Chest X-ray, PA view. Patient: 19 years old, sex M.
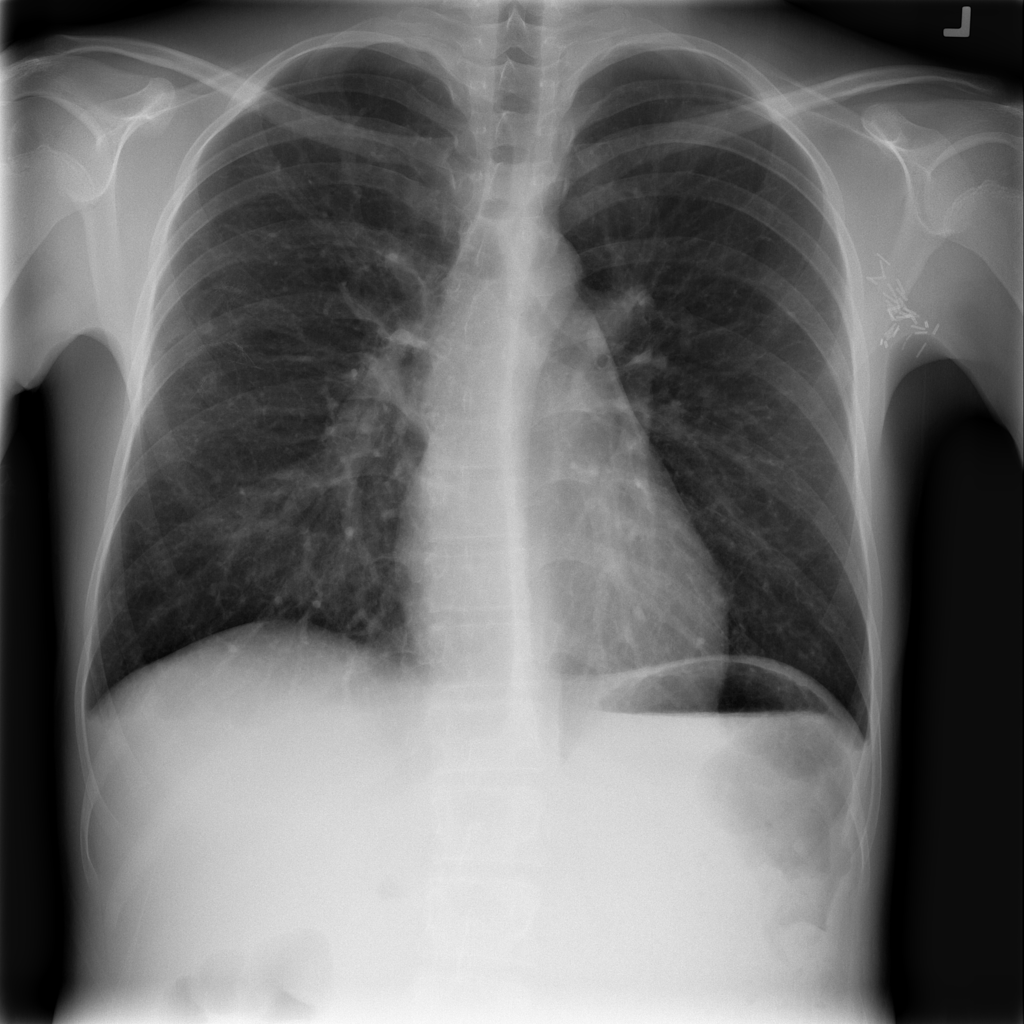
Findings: No Finding